Question: I am using 'jqGrid' with a horizontal scrollbar, but when I use the horizontal scrollbar the column header does not move together with the columns. Once I stop scrolling the grid comes back to normal. See the attached picture:

This is happening in FF (4.0.1) but not in IE8.
Here are the grid options I use:
'''
width:'800',
shrinkToFit:false,
height: 500,
pager: '#pagerDiv',
gridview: true,
rowNum: 50,
rowTotal: 500,
sortorder: 'desc',
cellEdit: true,
cellsubmit: 'remote',
cellurl: 'MyURL',
beforeSaveCell:
function (rowid, cellname, value, iRow, iCol) {
return parse(value);
},
viewrecords: true,
loadComplete: loadCompleteHandler,
ignoreCase: true
....
jQuery(function(){
jQuery("#listTable").jqGrid('filterToolbar',{
stringResult: true,
searchOnEnter: false });
});
'''
I have 'jqGrid' version 3.8.2, 'jQuery' 1.4.4 (full).
Is there any way to fix this?
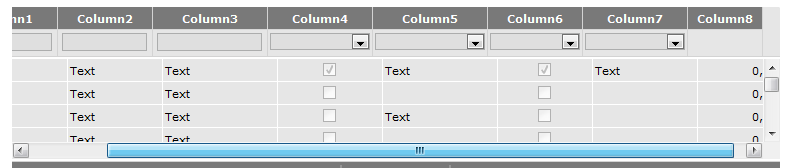
Answer: I suppose it's not a bug in jqGrid. What you describes looks like the difference how <URL> are implemented in different web browsers. I'll try to explain why I think so.
To understand where are the problem you should know that . At the creation time the '<th>' elements which builds column headers are really in the '<table>', but then there are moved in another div. So one have always so named hDiv (header div) and bDiv (body div). See <URL>.
Now about the scrolling. Because column headers are in another div the scrolling works asynchronous. To make it synchronized jqGrid register <URL> execute the following code:
'''
grid.hDiv.scrollLeft = grid.bDiv.scrollLeft;
'''
(see the line <URL>. So on every scrolling event on the table the scroll position will be synchronized.
The effect which you describe seem for me that FF (4.0.1) fire the 'scroll' event only after you drop the scroll box.